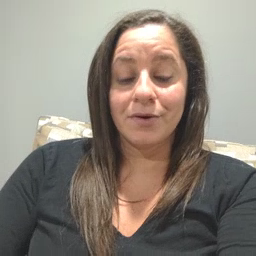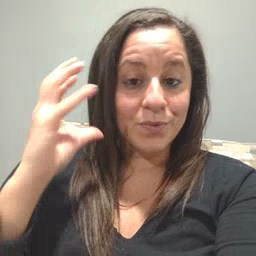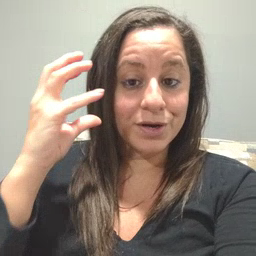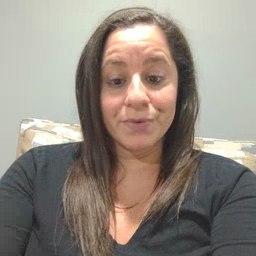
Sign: radio